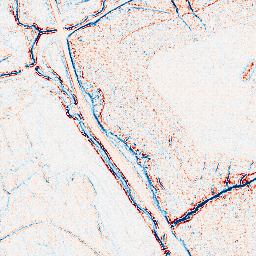
Category: edge_preserving
Decomposition family: bilateral
Decomposition parameters: d: 5
sigma_color: 50
sigma_space: 150
Upsampling method: sinc_blackman
Upsampling parameters: scale: 4
kernel_size: 8
Upsampling scale: 4